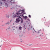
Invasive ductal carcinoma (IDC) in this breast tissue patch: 0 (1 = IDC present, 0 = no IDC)